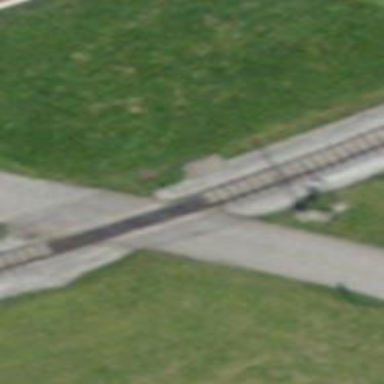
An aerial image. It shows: Narrow-gauge railway track with one electrified contact line.